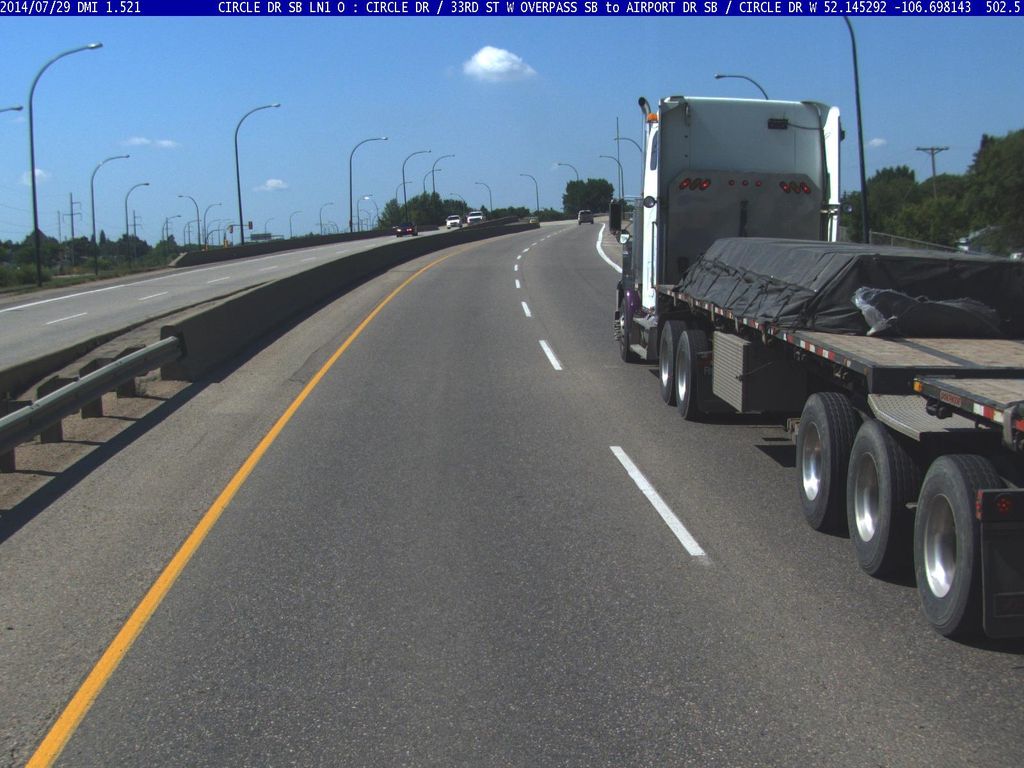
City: saskatoon